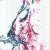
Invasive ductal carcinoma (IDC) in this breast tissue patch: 0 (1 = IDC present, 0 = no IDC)